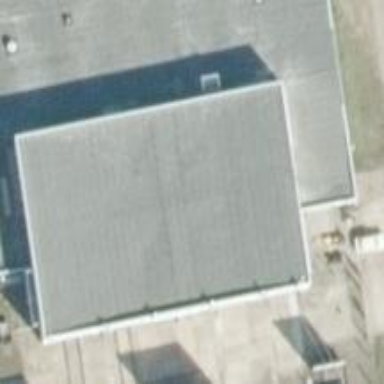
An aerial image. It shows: Building with flat grey roof dedicated to electricity.